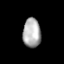
Tissue: lung
Cell type: T cells
Senescence score: 0.2423
Nuclear area (px): 514
Mean DAPI intensity: 173.395